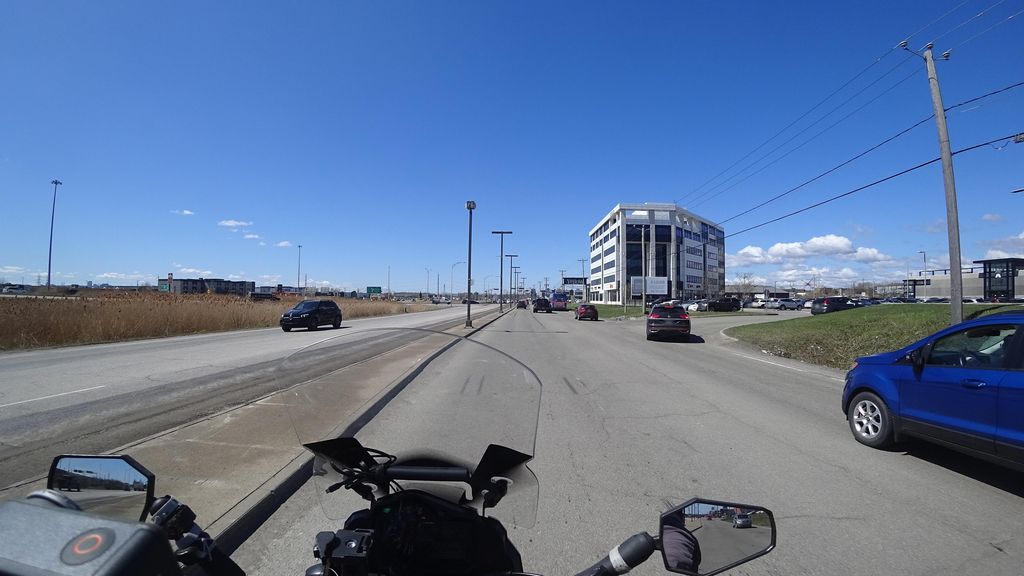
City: quebec_city